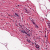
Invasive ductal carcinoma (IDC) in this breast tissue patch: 0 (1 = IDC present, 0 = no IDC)